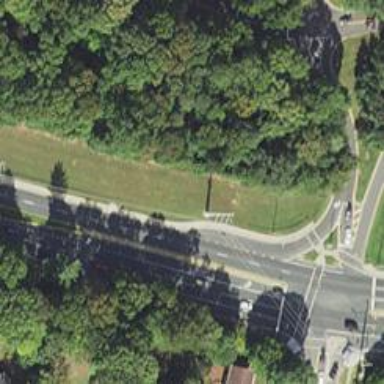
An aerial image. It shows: Shared footway and cycleway.